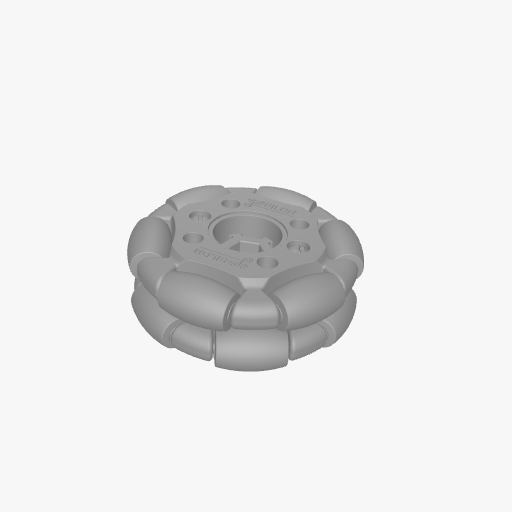
Part: OmniWheel48OD